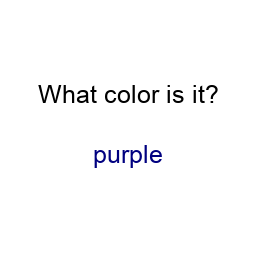
Color: navy
Color name shown: purple
Background color: white
Question text color: black